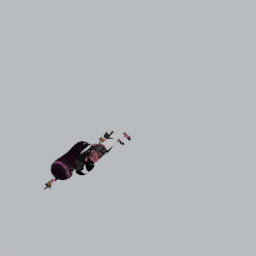
Label: people